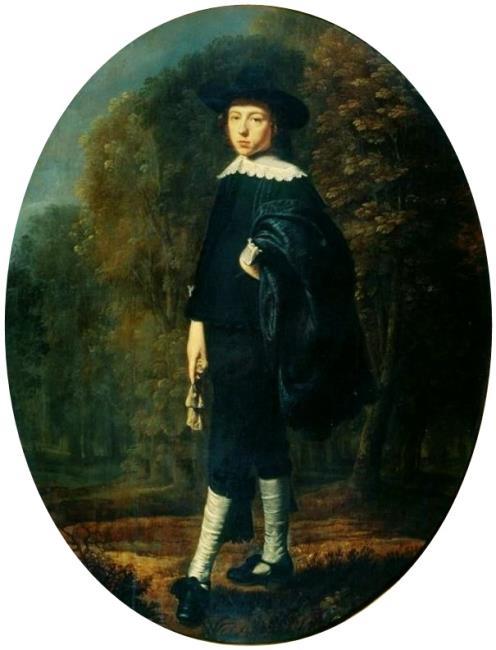
Title: Portrait of a young man with greenery in the background
Artist: Dirck Dircksz. Santvoort
Genre: painting
Iconography: Gloves
Keywords: man's portrait, young man, full-length portrait, body facing left, head to the left, hand on side, facing front, standing (position), flat shoulder collar, hat, mantle, glove/gloves in hand, landscape as background